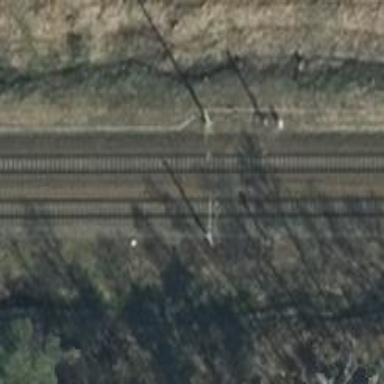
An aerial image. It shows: Railway milestone with catenary mast.